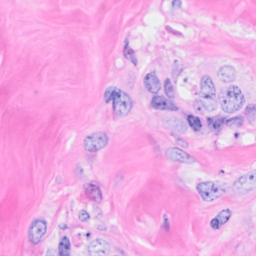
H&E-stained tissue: Breast